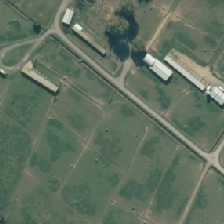
Land cover: urban_parkland